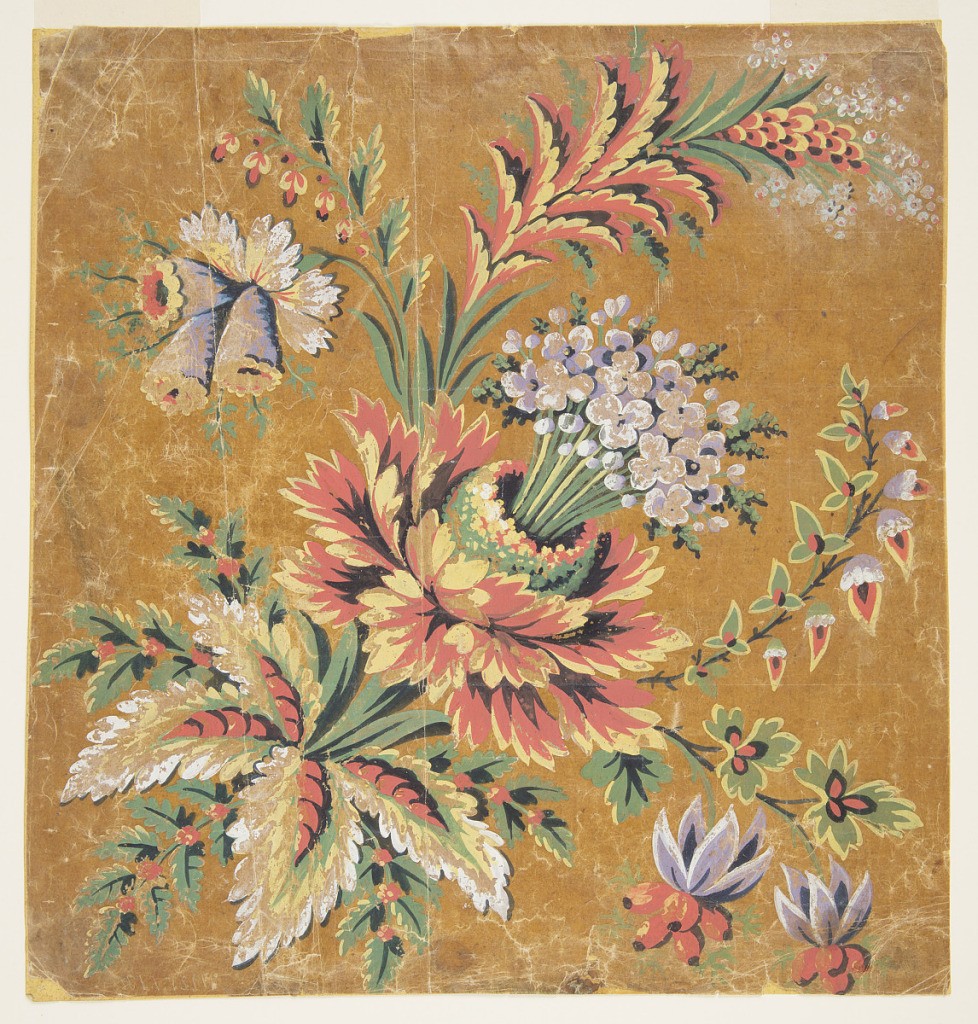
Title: Design for a Woven or Embroidered Corner Motif
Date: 1810–30
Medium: Brush and gouache on oiled translucent paper
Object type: Drawing
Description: Fantastical flower arrangement, featuring a bunch of light purple flowers emerging from the center of a red and yellow flower, positioned on top of a group of green, red, yellow, and white leaves. Other flowers and leaves in red, yellow, green, and purple are distributed around the main arrangement.